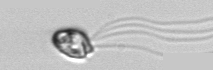
Label: flagellate_morphotype1